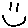
Label: smiley face